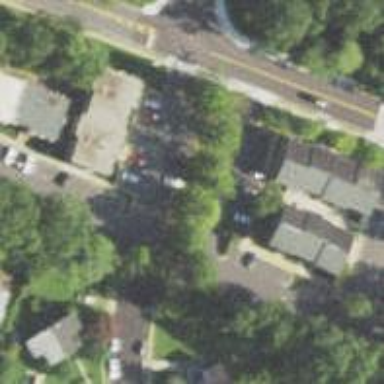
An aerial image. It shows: Neighborhood.